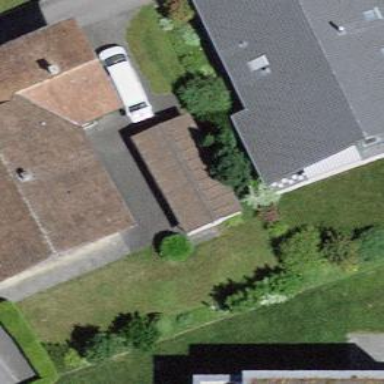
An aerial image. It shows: Garage building.